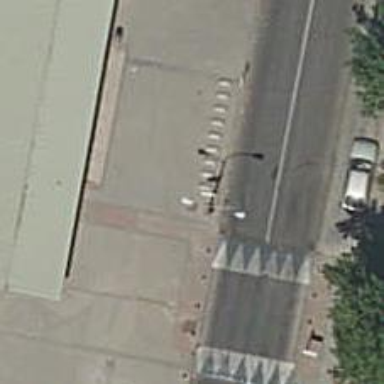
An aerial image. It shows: Bicycle parking area with stands.